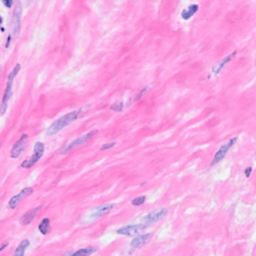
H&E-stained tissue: Breast